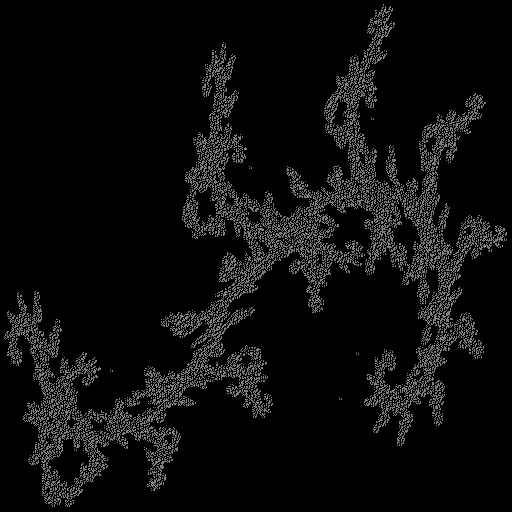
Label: greygoldenrod